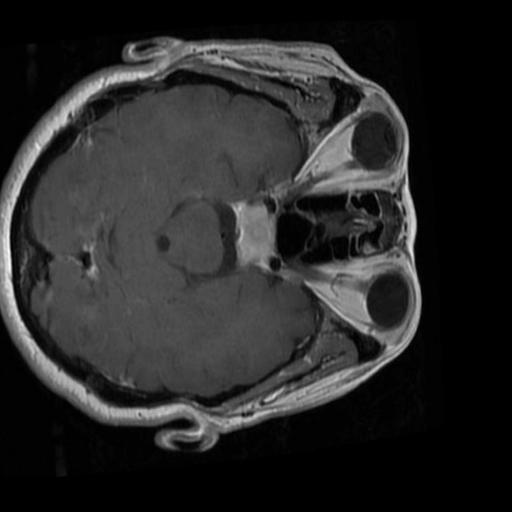
Label: brain_tumor